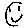
Label: smiley face